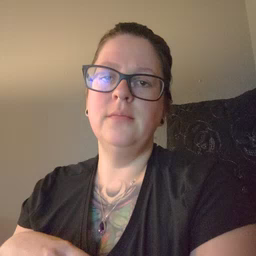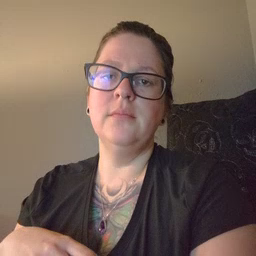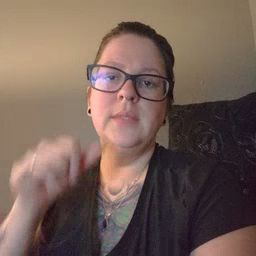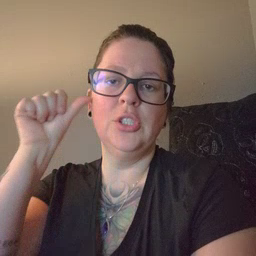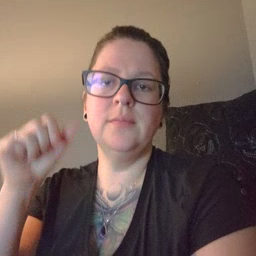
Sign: yesterday